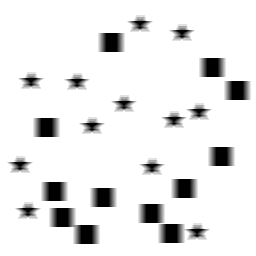
Squares: 12
Triangles: 0
Stars: 12
Total shapes: 24